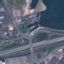
Land use / land cover class: Highway